Current action and preconditions to check: path_clear

Your task: For each precondition in the list above, predict whether it will hold at this action.

Consider the current scene as observed from the mobile robot's camera, and analyze the predicted future states of all dynamic agents (e.g., people, animals, vehicles, or any moving entities) within the NEXT SECOND.

IMPORTANT: Only answer "very likely" if you are absolutely certain—based on strong, clear evidence—that a dynamic agent will violate the precondition in the predicted future state. Do NOT answer "very likely" for unlikely, ambiguous, or low-probability risks.

Ask yourself for each precondition: Is there a high probability, with clear and convincing evidence, that the predicted future states of any dynamic agent will interfere with the predicted future state of the currently executing action within the NEXT SECOND, causing that precondition to fail?

Assess the risk level based on these predictions. Use "likely" or "very likely" if motions create a clear risk of interference.

Use "neutral" or "improbable" if agents are nearby but their predicted paths are clearly diverging or non-conflicting.

Failure Risk Categories: "very improbable", "improbable", "neutral", "likely", "very likely"

Answer Format: Output ONLY the probability_of_failure value from these categories: "very improbable", "improbable", "neutral", "likely", "very likely"

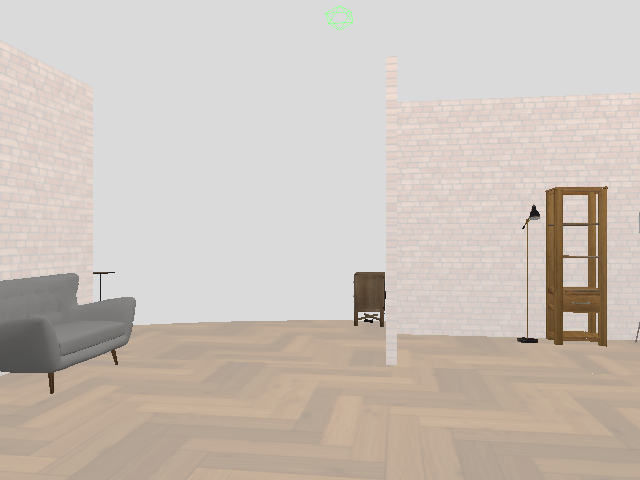

Answer: very improbable